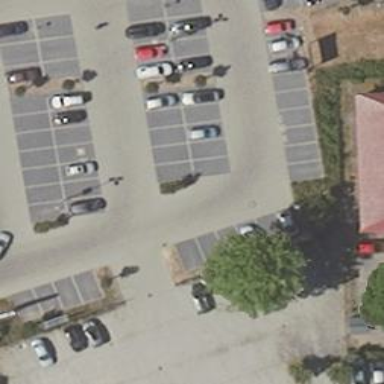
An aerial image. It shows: Parking area with surface.